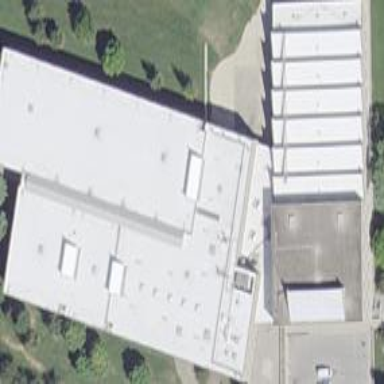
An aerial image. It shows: Fitness center building.